Question: I have done a activity that allows the user to set some info to create a entrance in the Calendar. Afeter verify all the info I launch the intent to open the Calendar with the info set.
Thats how is donde the button:
'''
bnext.setOnClickListener(new OnClickListener() {
public void onClick(View v) {
Intent intent = new Intent(Intent.ACTION_INSERT).setData(Events.CONTENT_URI)
.putExtra(CalendarContract.EXTRA_EVENT_BEGIN_TIME, beginTime.getTimeInMillis())
.putExtra(CalendarContract.EXTRA_EVENT_END_TIME, endTime.getTimeInMillis())
.putExtra(Events.TITLE, subject.getText().toString())
.putExtra(Events.EVENT_LOCATION, location.getText().toString())
.putExtra(Events.AVAILABILITY, Events.AVAILABILITY_BUSY)
.putExtra(Intent.EXTRA_EMAIL, "elias.ortiz@in2.es");
startActivity(intent);
}
}
});
'''
That opens the calendar. After that and confirm the entrance, the calendar app is still open (as is it normal) but when I press "back button" I go back to my app.
Image of the flow (Hand drawed)

After come back from calendar, is there any way to recognize that the entrance has been set, and go ahead to another activity?
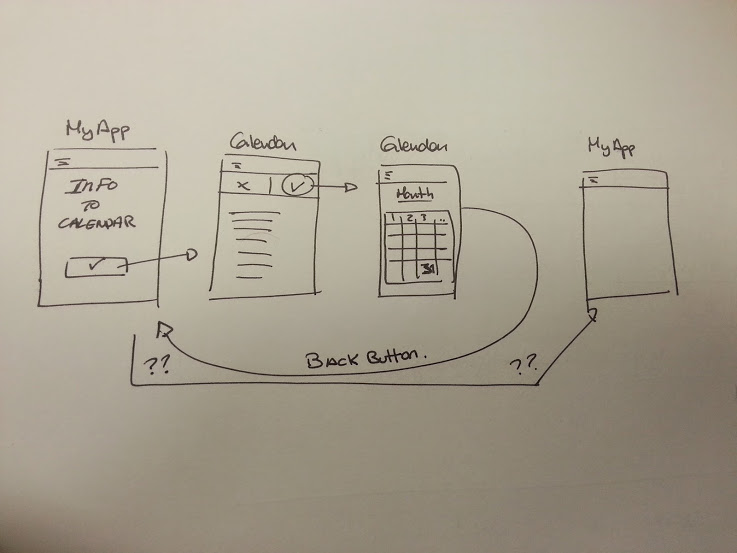
Answer: Instead of 'startActivity', use 'startActivityForResult' for your calendar. Then override 'onActivityResult'. If the calendar activity returns 'RESULT_CANCELED' that means the back button was pressed. Call 'startActivity' on the activity you want to display, and 'finish()' on your current activity if you need to.